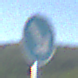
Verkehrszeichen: VorgeschriebeneVorbeifahrtRechts
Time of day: MorningAfternoon
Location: Outdoor (RoadRail)
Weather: PartlyCloudy
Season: NotSpecified
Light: Natural